Question: I'm using the google analytics framework from within Spotify with the following code:
'''
googletracker = sp.require("sp://import/scripts/googletracker")
...
tracker = new googletracker.GoogleTracker("XXXXXXXXX");
...
function track(pagename) {
if(pagename !== undefined) {
tracker.track( pagename );
}
}
'''
The problem is, every call is handled as if it were from a unique visitor and the calls from a session aren't bundled together. But where's the problem? That's how my analytic overview looks like:

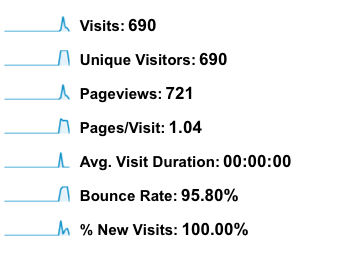
Answer: Due to a cookie bug, this wrapper has not been working properly.
This is now fixed in 0.8.3 but the wrapper is deprecated. You can now use the GA js directly in your app.
<URL>